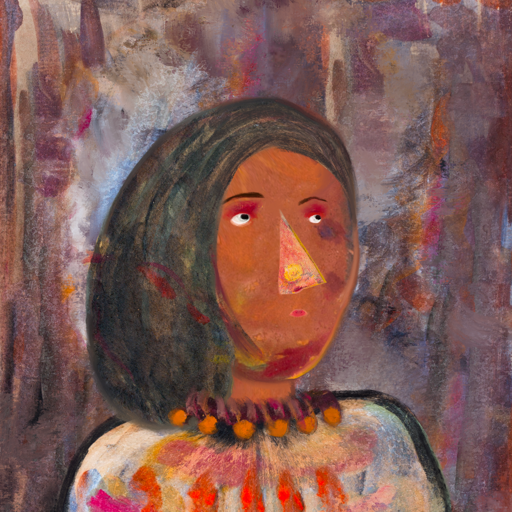
Background: Hypocrite, Head And Neck Side: Mother_And_Son_Son, Face Side: Irani, Bust: Childish, Hair Side: Gypsy_Mother, Head Accessory: Blank, Second Necklace: Blank, Necklace: Doll, Baby: Blank